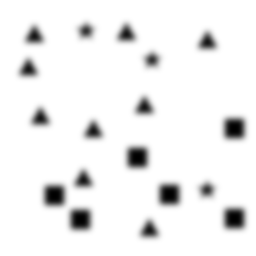
Squares: 6
Triangles: 9
Stars: 3
Total shapes: 18